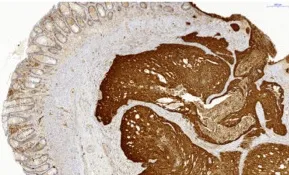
Histopathology and immunohistochemistry of a squamous cell carcinoma of the anal canal in patient II.2. Anal squamous cell carcinoma showing positive p16 immunohistochemical staining of the tumor cells as a surrogate marker for HPV-infection in 7x magnification.
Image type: pathology (immunostaining)